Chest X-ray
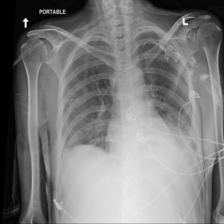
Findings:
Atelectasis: positive
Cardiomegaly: negative
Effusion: positive
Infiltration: negative
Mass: negative
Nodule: negative
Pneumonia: negative
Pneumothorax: negative
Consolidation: negative
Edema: negative
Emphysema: negative
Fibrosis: negative
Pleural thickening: negative
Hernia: negative